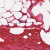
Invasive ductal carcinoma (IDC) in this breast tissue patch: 0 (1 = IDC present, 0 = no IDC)